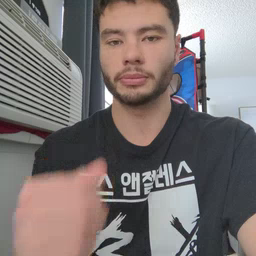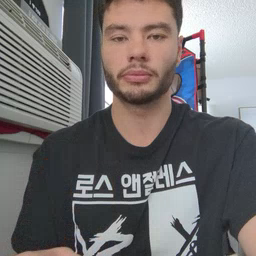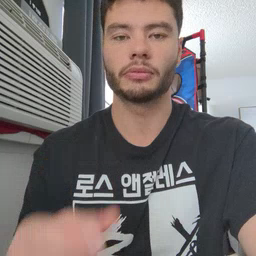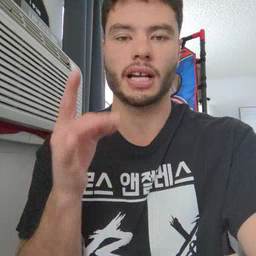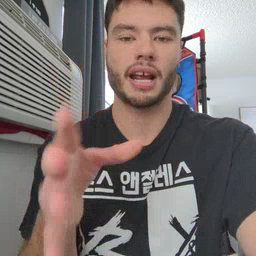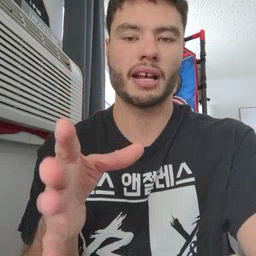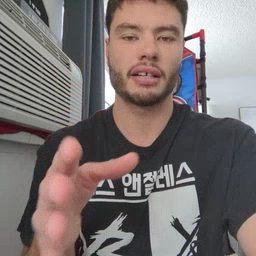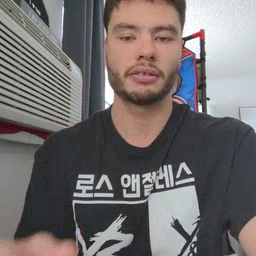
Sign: hate